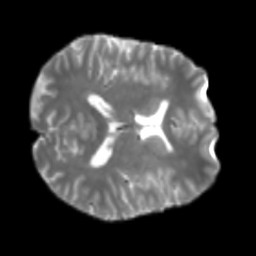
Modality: T2w
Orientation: axial
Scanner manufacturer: siemens
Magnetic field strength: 3 T
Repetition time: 4 s
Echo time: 0.0594 s